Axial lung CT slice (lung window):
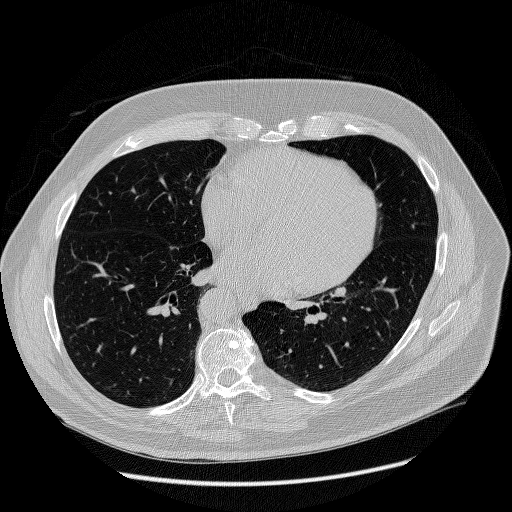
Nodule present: no